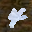
Label: 4